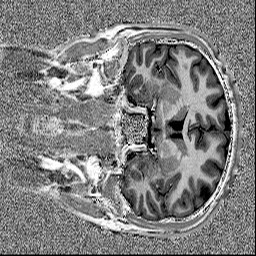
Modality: MP2RAGE
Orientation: coronal
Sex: male